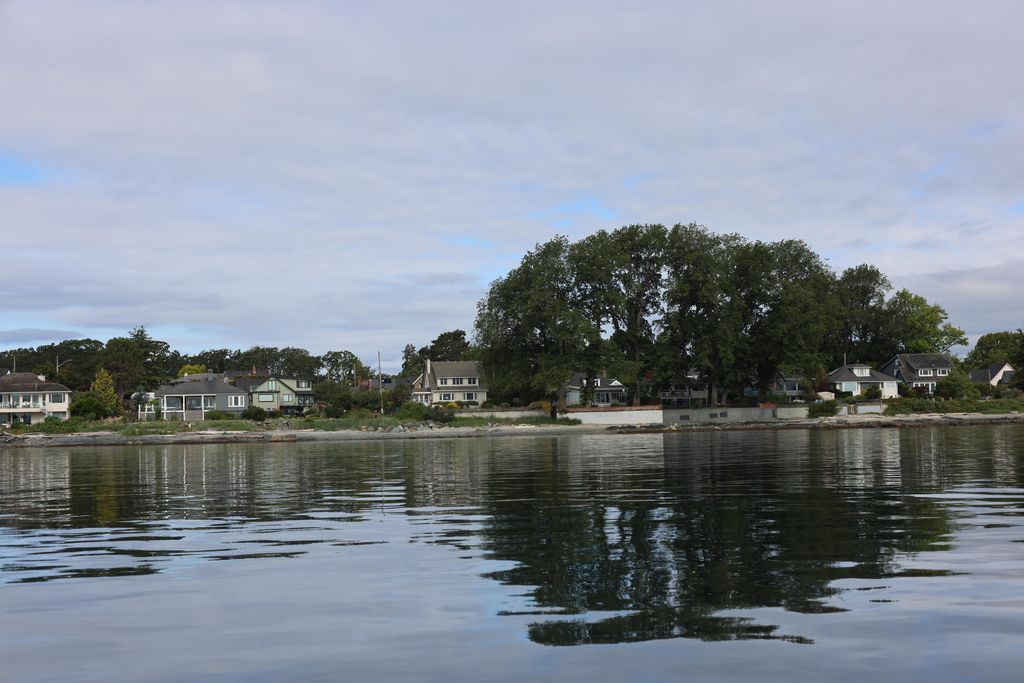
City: victoria